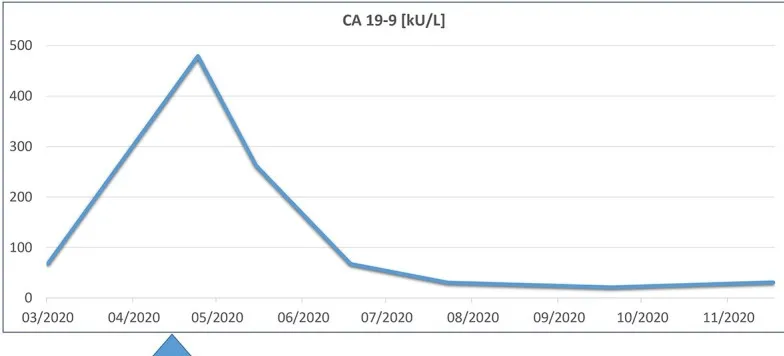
Serum levels of carbohydrate antigen 19-9 (CA 19-9) during treatment and follow-up.
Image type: chart (chart)